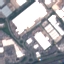
Land use / land cover: Industrial